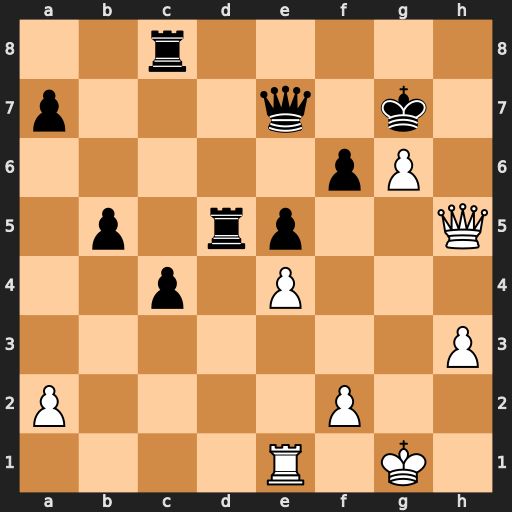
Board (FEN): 2r5/p3q1k1/5pP1/1p1rp2Q/2p1P3/7P/P4P2/4R1K1
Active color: w
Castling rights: -
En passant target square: -
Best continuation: Qh7+ Kf8 Qh8#